Field crop: maize
Growth stage: 2
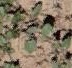
Species: convolvulus